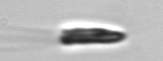
Label: Chrysochromulina